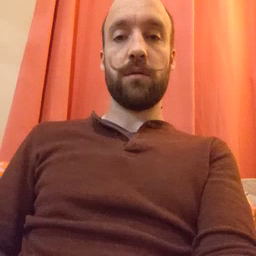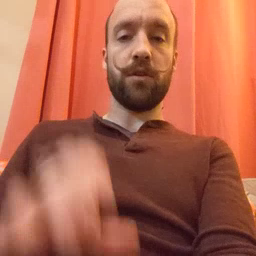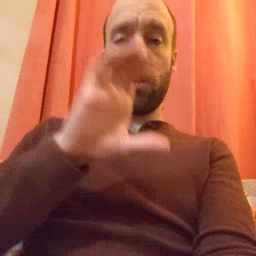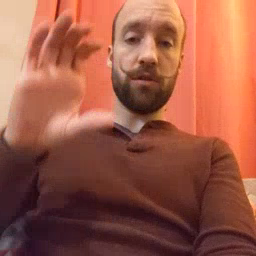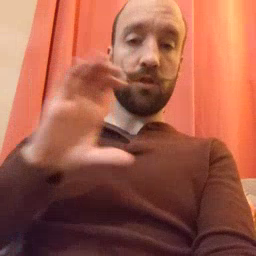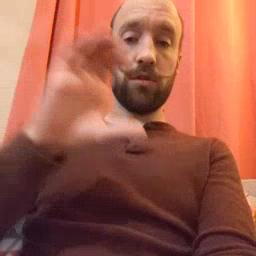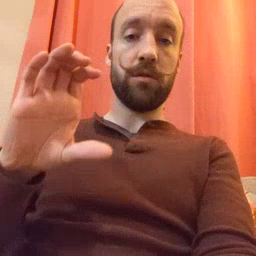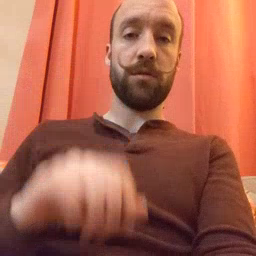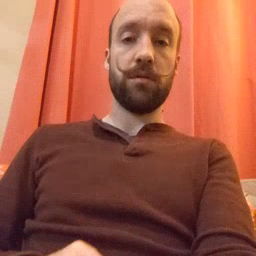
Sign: chocolate